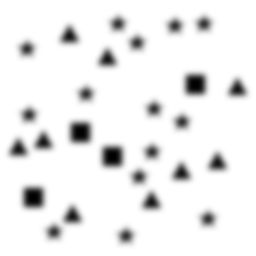
Squares: 4
Triangles: 9
Stars: 14
Total shapes: 27